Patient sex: M
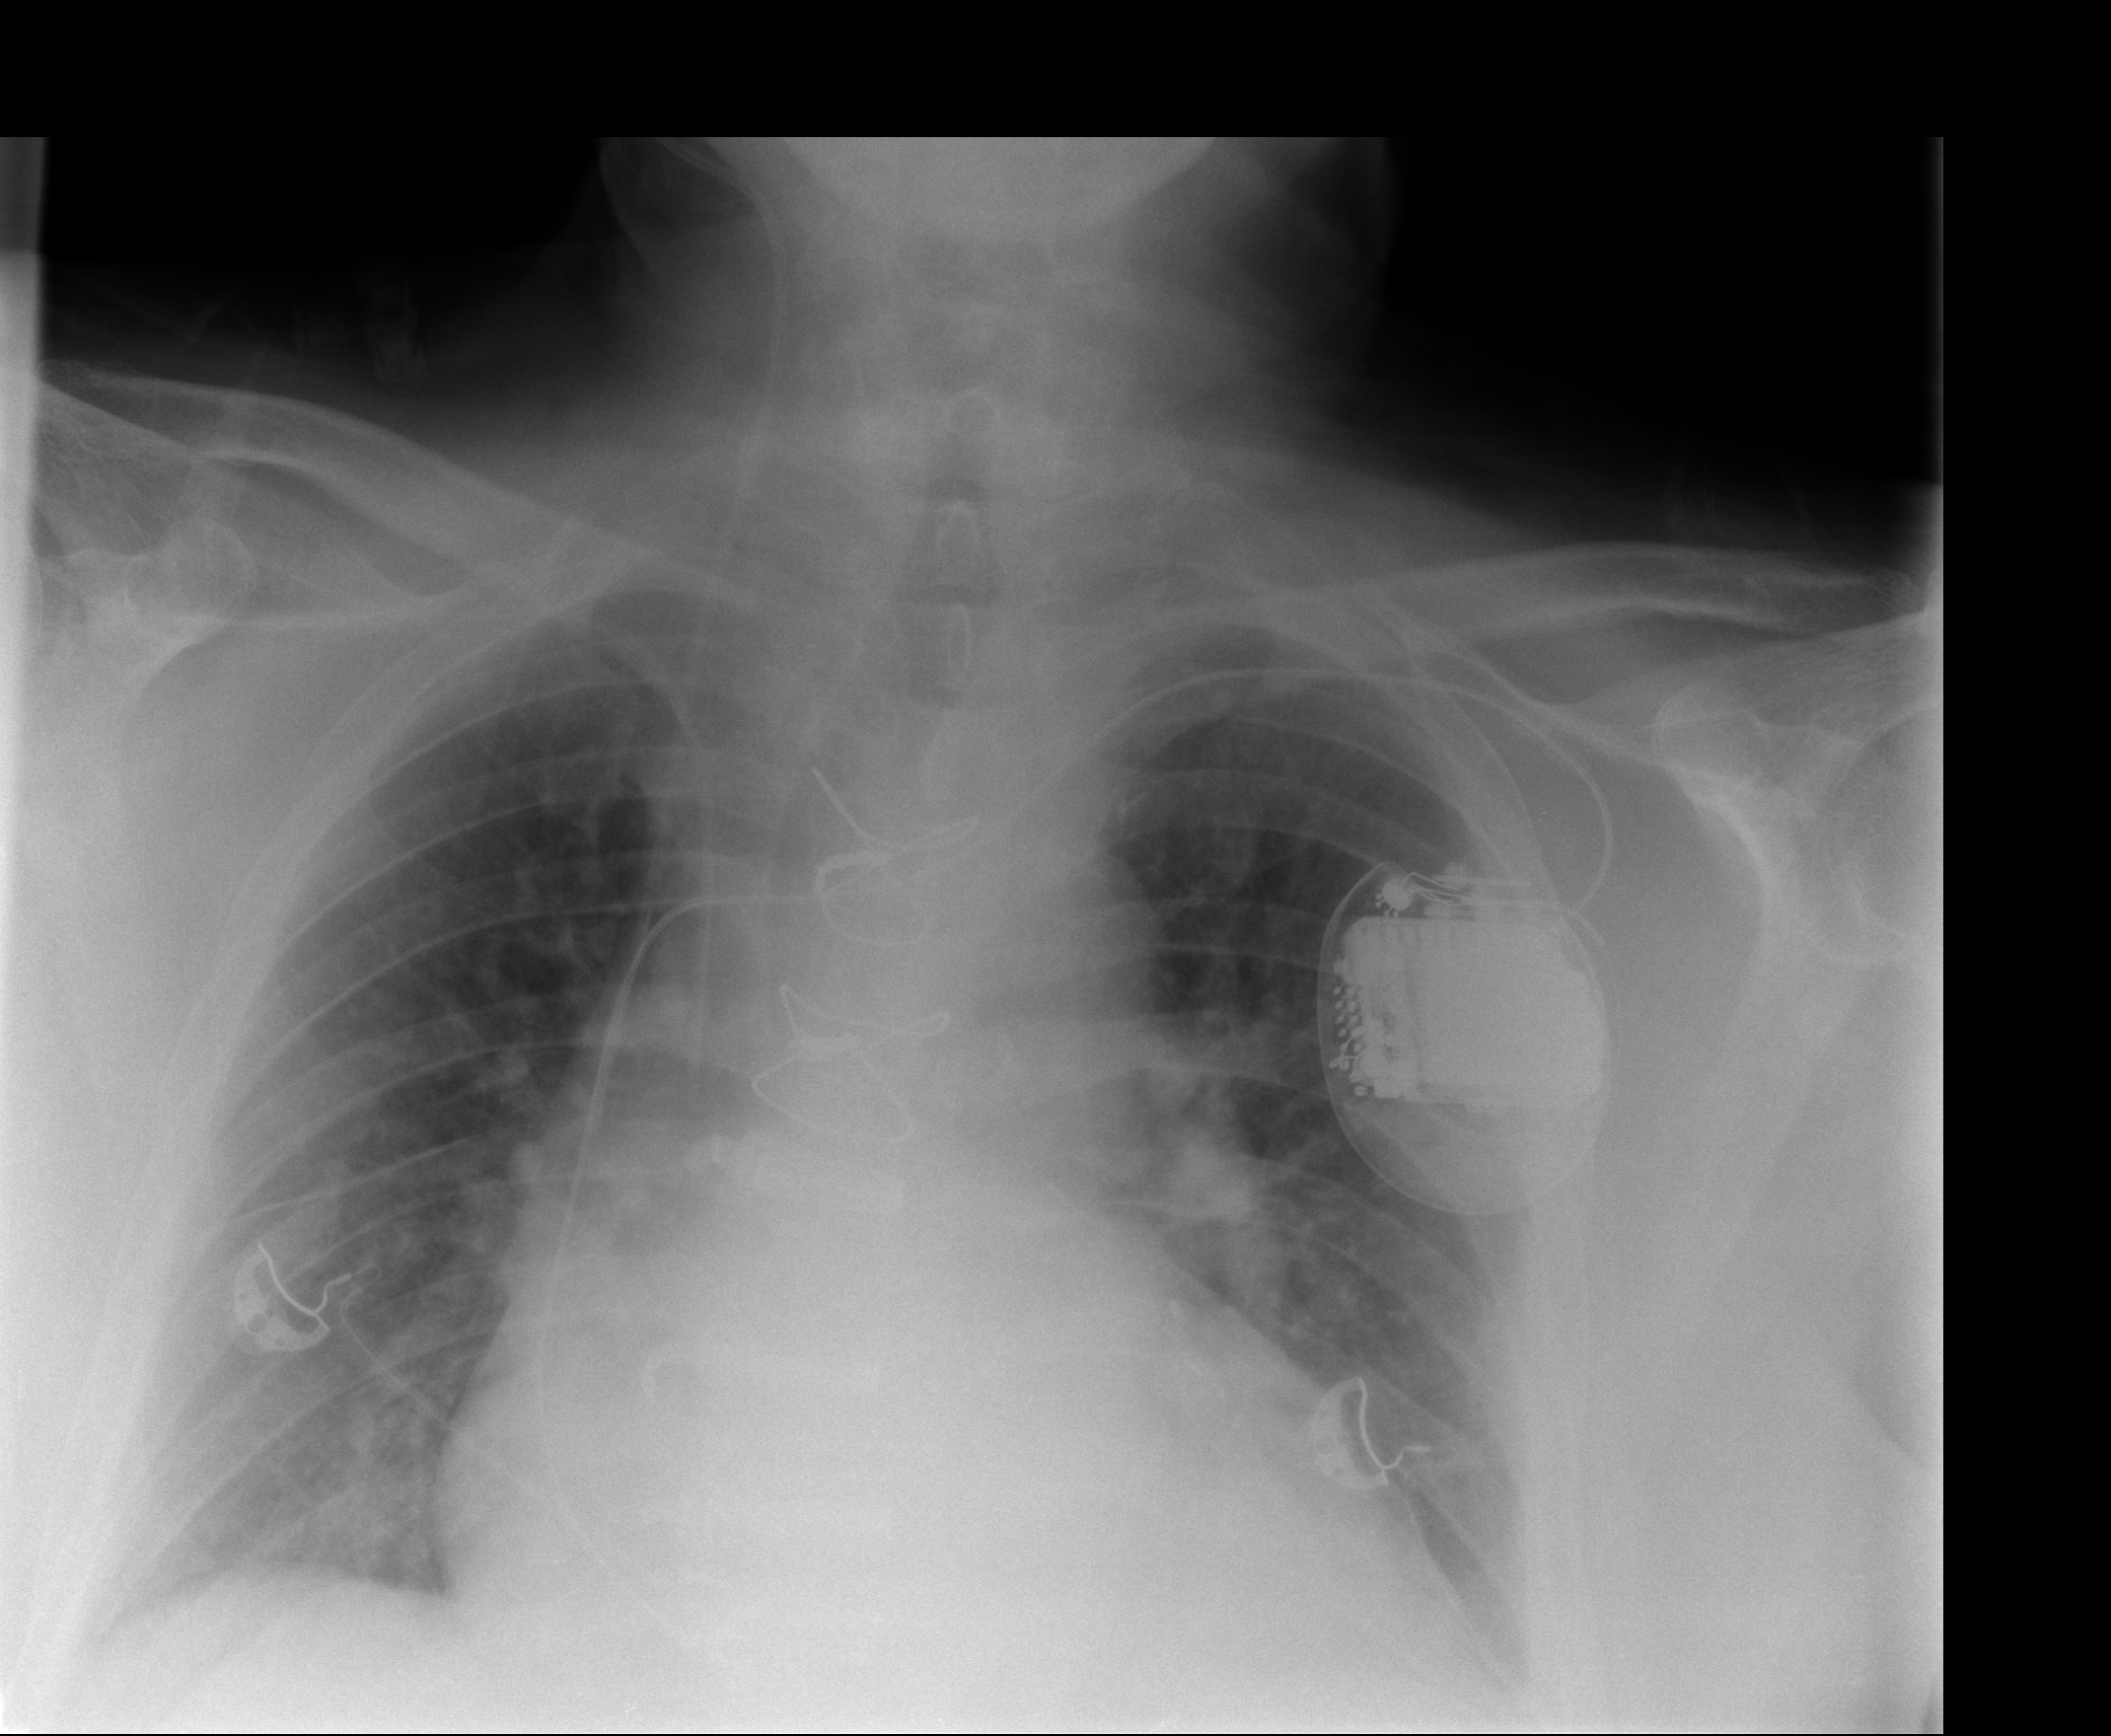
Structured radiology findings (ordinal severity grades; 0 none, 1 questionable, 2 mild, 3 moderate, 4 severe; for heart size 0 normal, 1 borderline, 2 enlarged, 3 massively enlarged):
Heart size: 2
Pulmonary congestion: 2
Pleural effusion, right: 0
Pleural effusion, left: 1
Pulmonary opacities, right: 2
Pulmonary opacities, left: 2
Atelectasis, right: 2
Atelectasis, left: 1